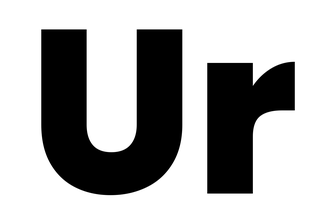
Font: Poppins-ExtraBold